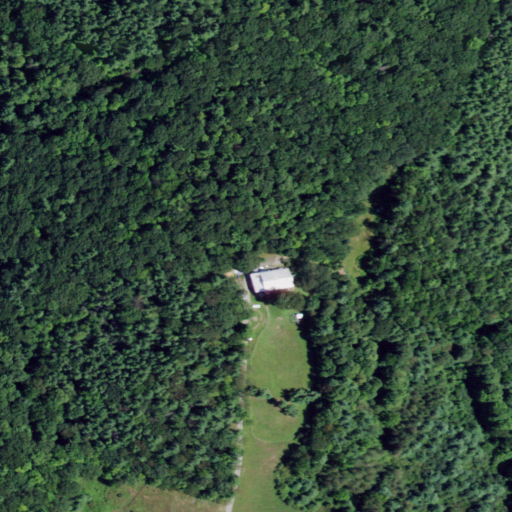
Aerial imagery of mountain in New York named The Knobit containing deciduous forest, mixed forest, pasture, evergreen forest, and medium intensity development